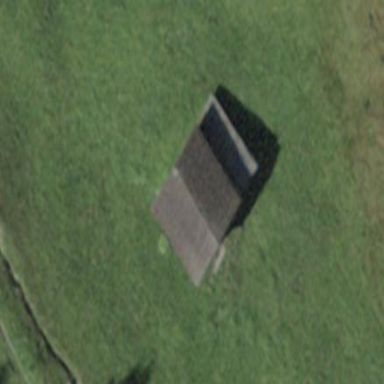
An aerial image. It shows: Building with tiled roof.